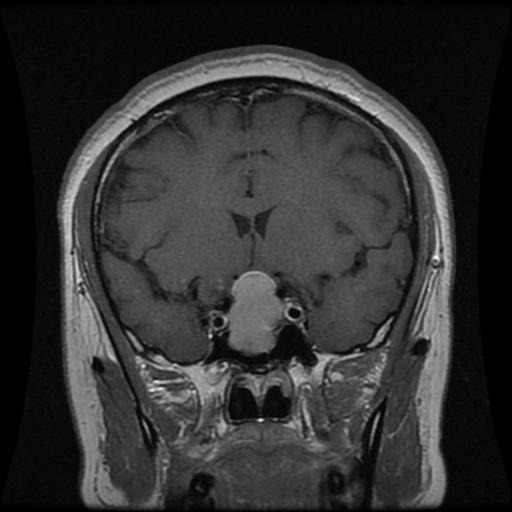
Label: pituitary